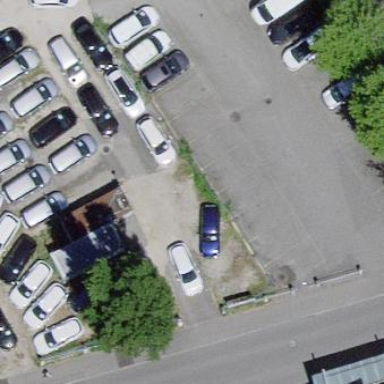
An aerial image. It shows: Parking area with surface.